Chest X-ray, AP view. Patient: 50 years old, sex M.
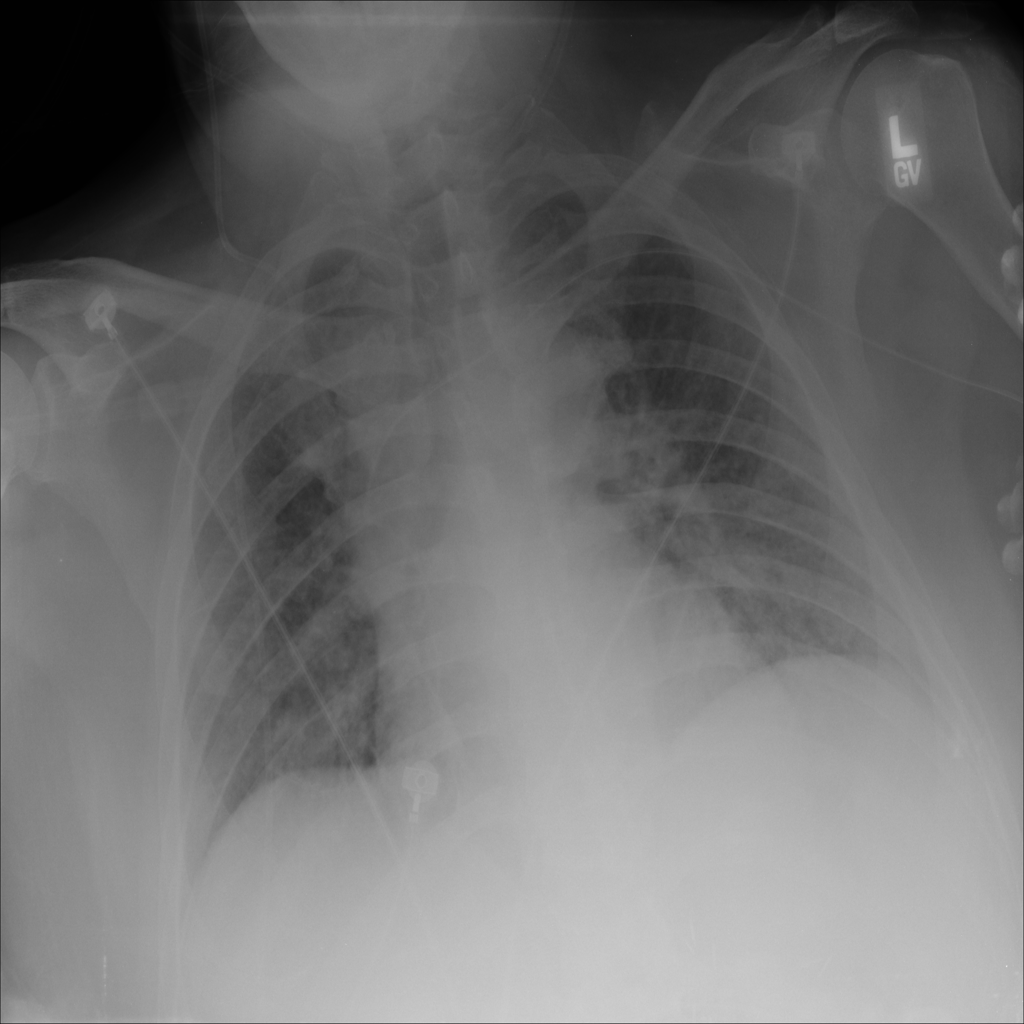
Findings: No Finding